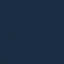
Label: SeaLake